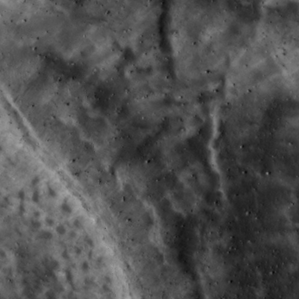
Label: non_frost